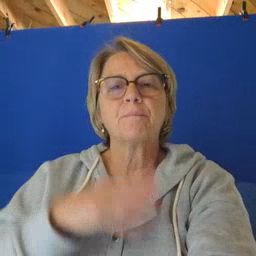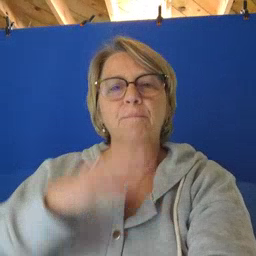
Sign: night